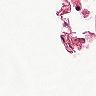
Metastatic tissue present: no